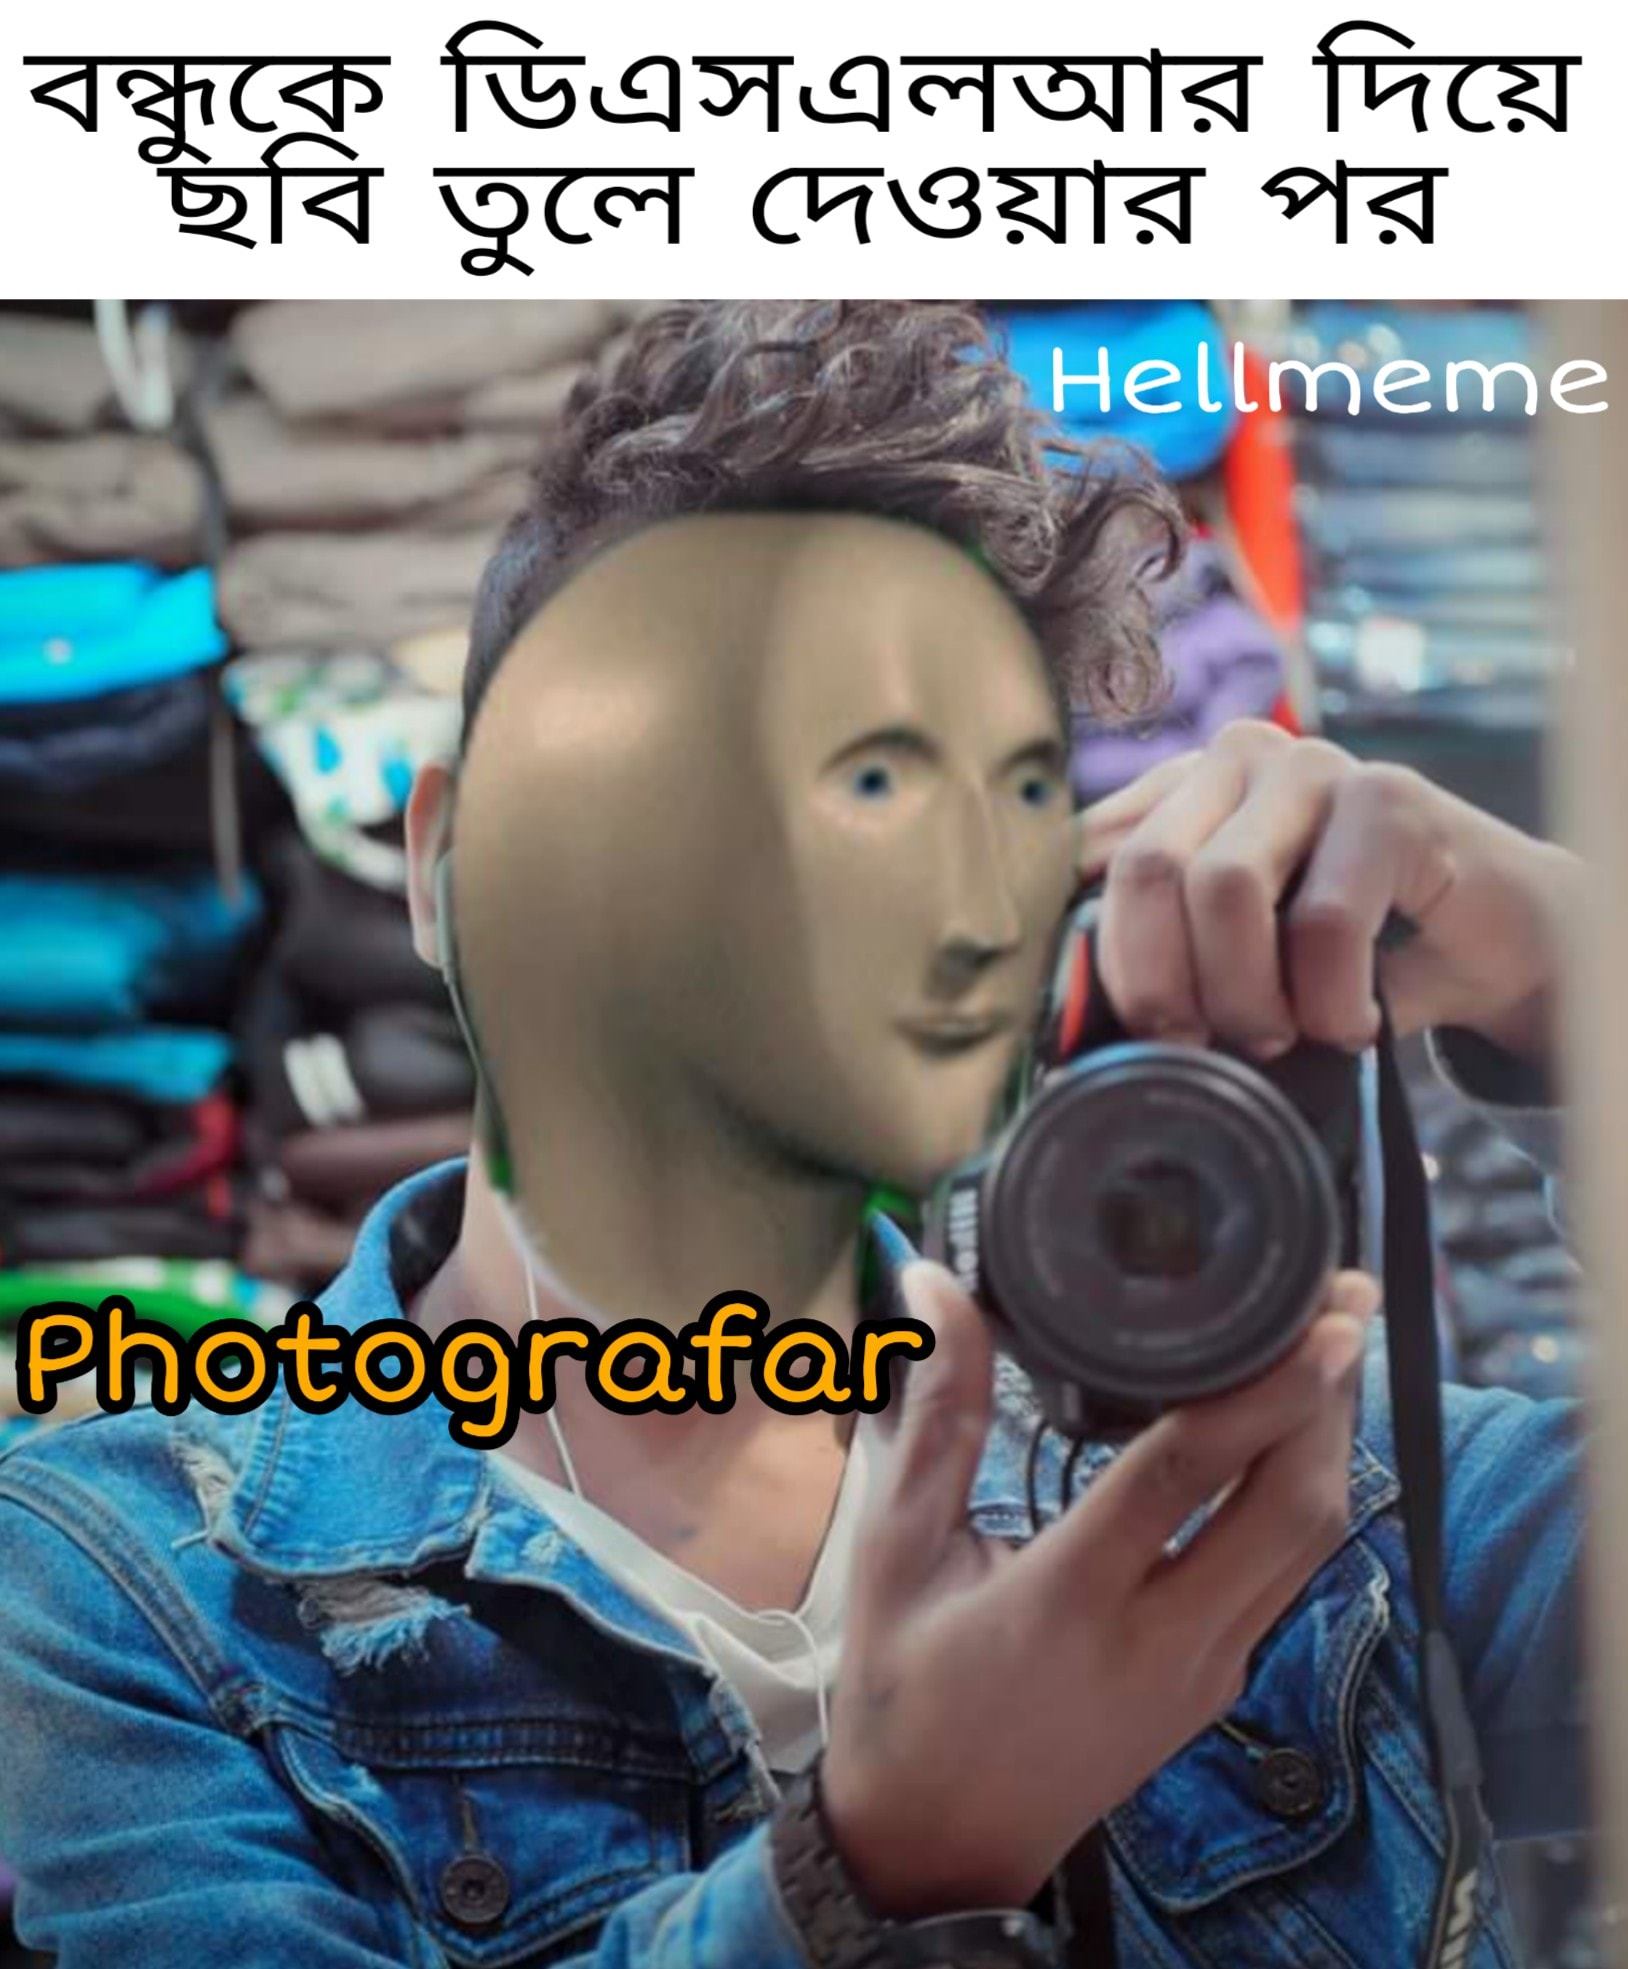
Caption: বন্ধুকে ডিএসএলআর দিয়ে ছবি তুলে দেওয়ার পর    Photographer
Label: non-hate